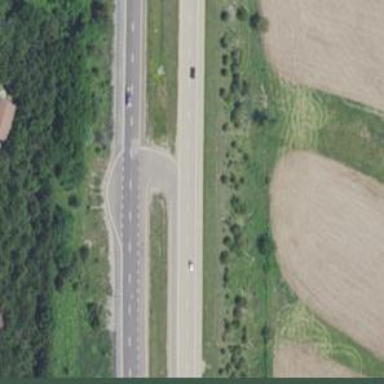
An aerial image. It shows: Trunk link highway.